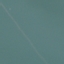
Land use / land cover class: SeaLake